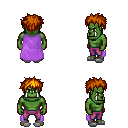
a pixel art fantasy rpg character, male body template, orc, green skin, lavender cape, magenta pants, dark blonde bedhead hairstyle, white slippers, four views (front, back, left, right), 2x2 character sprite sheet, small pixel art, hard edges, no anti-aliasing